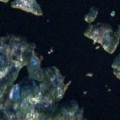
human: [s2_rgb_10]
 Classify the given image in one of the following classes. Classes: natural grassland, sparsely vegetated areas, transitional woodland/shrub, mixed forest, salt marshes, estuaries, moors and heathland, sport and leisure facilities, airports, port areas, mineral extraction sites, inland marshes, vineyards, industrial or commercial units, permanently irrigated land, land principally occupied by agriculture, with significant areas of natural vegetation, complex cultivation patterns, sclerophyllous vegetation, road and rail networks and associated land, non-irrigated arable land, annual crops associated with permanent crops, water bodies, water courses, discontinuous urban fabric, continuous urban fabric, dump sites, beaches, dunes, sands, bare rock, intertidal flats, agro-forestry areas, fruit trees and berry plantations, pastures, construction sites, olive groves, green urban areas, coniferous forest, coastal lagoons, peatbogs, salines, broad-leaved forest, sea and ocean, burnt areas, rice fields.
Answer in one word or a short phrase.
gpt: coniferous forest, mixed forest, water bodies